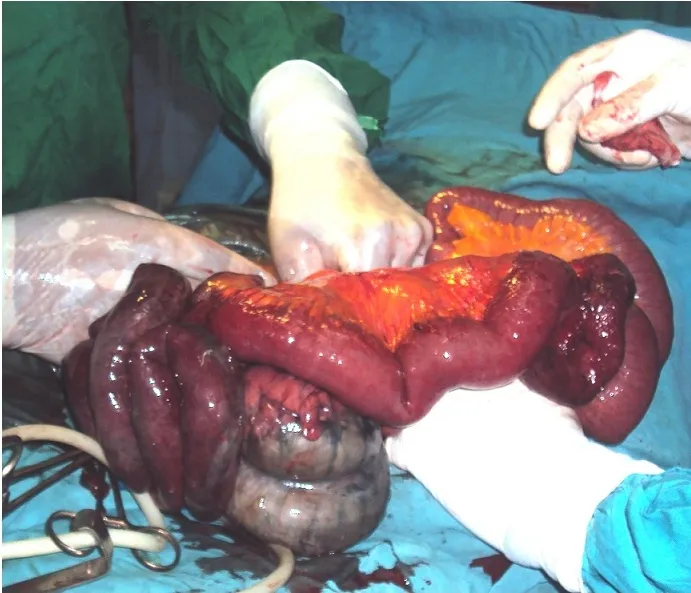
An intra-operative view of the abdomen of our patient showing extensive small bowel necrosis.
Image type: medical_photograph (other_medical_photograph)